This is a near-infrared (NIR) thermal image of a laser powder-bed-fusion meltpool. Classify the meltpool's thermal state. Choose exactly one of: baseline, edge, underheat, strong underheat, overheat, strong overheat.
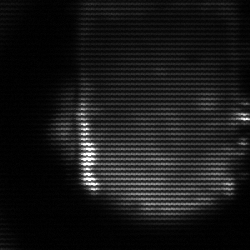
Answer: baseline